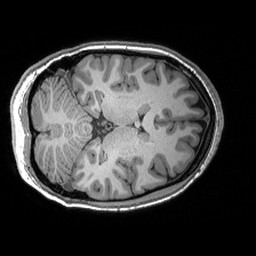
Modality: T1w
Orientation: axial
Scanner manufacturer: siemens
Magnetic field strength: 3 T
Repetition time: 2.53 s
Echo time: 0.00288 s